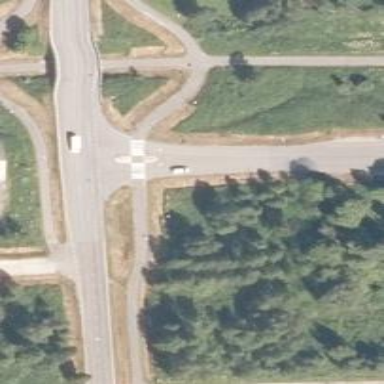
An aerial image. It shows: Zebra crossing on footway.